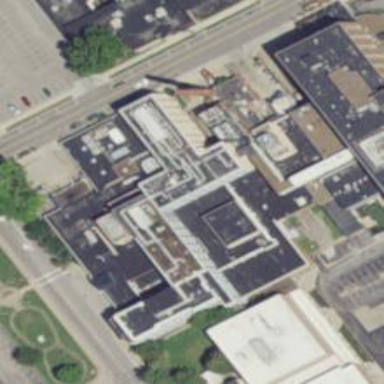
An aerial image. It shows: Healthcare facility identified as hospital.